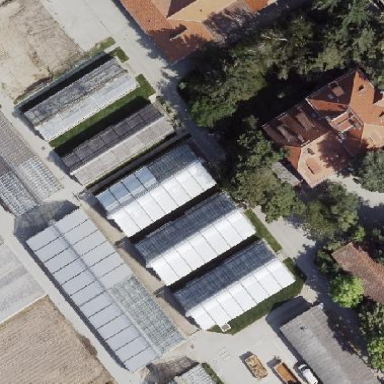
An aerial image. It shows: Greenhouse.